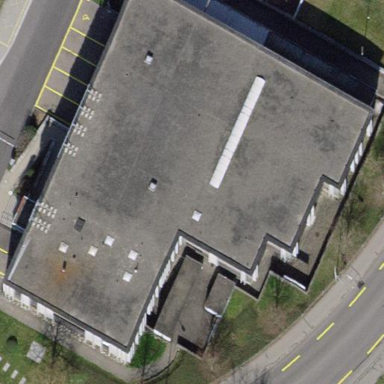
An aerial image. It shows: Industrial building.